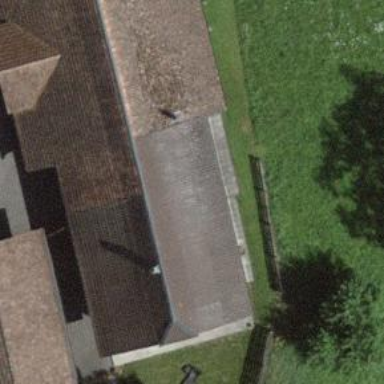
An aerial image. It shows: Farm building.